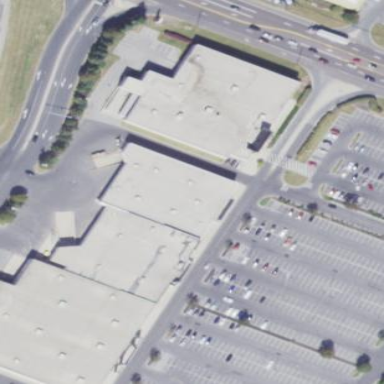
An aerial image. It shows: Retail building.